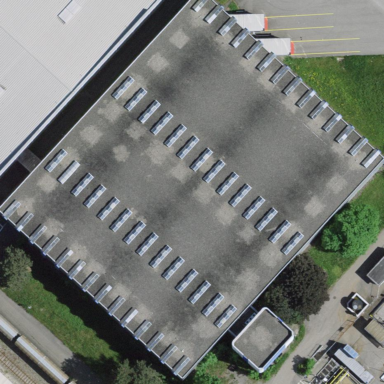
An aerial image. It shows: Industrial building.